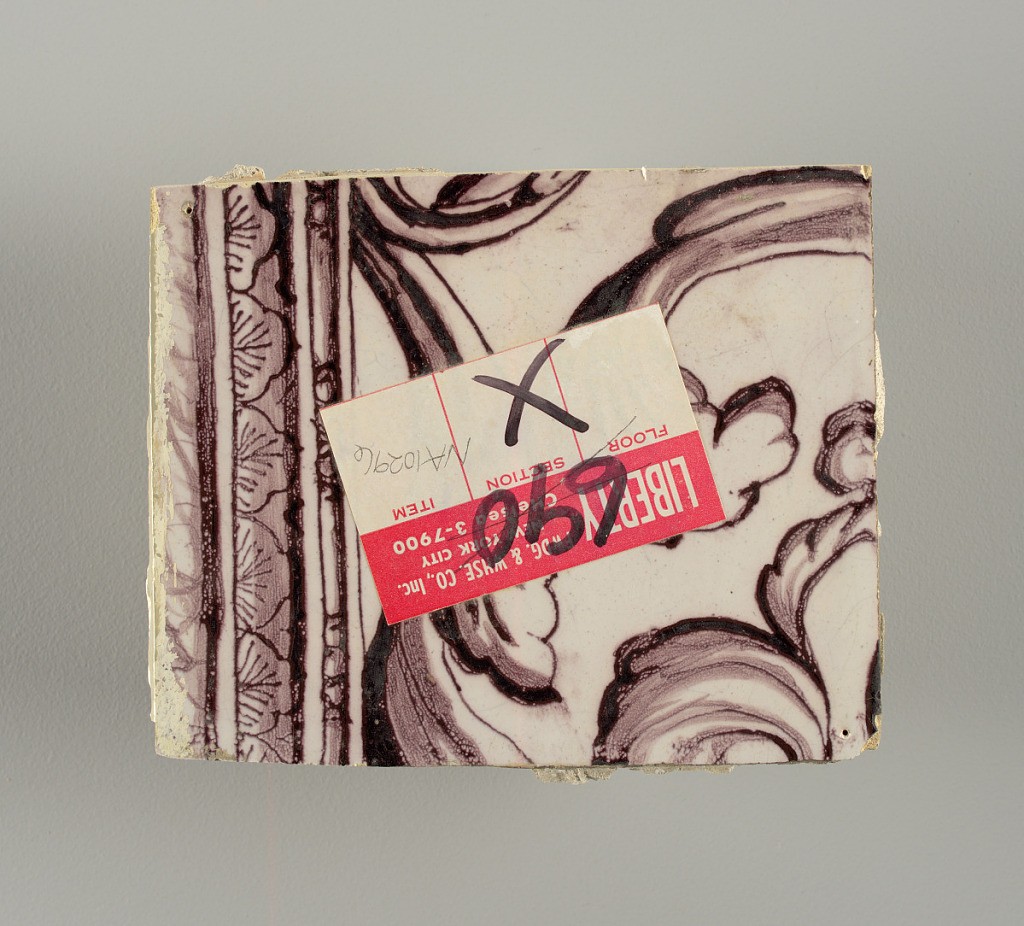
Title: Tile wall facing
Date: ca. 1725
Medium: Tin-glazed earthenware, underglaze
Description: Horizontal rectangle.  Thirty tiles wide and twenty-three tiles high with opening for fireplace eleven tiles wide and ten high.  Foliage arabesques disposed about three vertical axes from which are emphazised by urns at center and right, and at left by the figure of a standing woman carrying an infant on her arm and accompanied by two children.